Question: I am using a 'UITextField' and needing to enforce the following date format:
'12/17'

I know how to enforce the 4 character limit:
'''
- (BOOL)textField:(UITextField *)textField shouldChangeCharactersInRange:(NSRange)range replacementString:(NSString *)string {
if ([textField isEqual:self.billingExpirationDate]) {
if (range.length + range.location > textField.text.length) {
return NO;
}
NSUInteger newLength = [textField.text length] + [string length] - range.length;
return newLength <= 4;
}
return YES;
}
'''
However, if I try to insert the / into the string after two numbers have been typed, it screws things up and won't let the user use the delete button.
Does anyone have any ideas how I could follow the needed format, while only allowing users to enter four numeric characters, and obviously letting them delete them if needed?
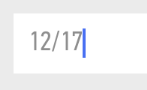
Answer: You can use this for Delete characters.
'''
if(string.length==0 && range.length==1)
{
return YES;
}
'''
Let me know if you need for more Help. Thanks.....